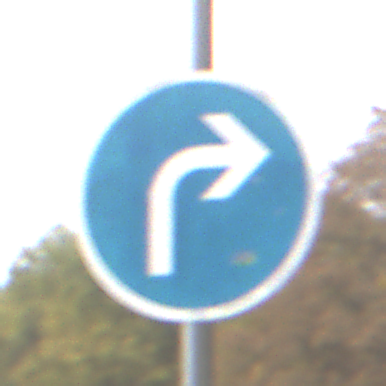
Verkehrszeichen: VorgeschriebeneFahrtrichtungRechts
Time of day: MorningAfternoon
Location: Outdoor (Nature)
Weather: Overcast
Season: Autumn
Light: Natural